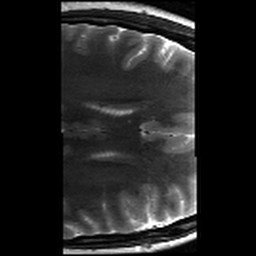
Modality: T2w
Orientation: axial
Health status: healthy
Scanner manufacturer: siemens
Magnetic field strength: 3 T
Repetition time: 8.02 s
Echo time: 0.08 s